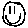
Label: smiley face